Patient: sex F, age 76
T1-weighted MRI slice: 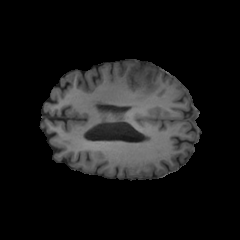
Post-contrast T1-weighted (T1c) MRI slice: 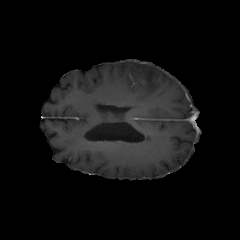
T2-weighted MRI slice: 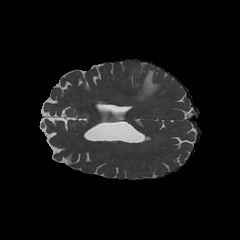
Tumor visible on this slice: yes
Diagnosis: Glioblastoma, IDH-wildtype
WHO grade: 4